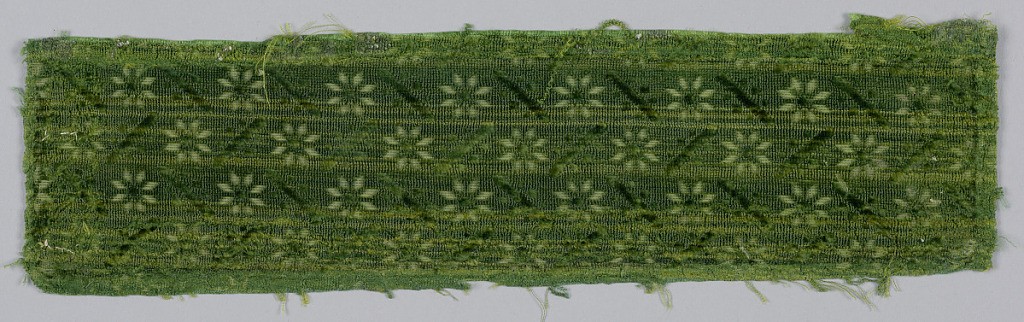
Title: Fragment
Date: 16th–17th century
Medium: silk Technique: cut and uncut supplementary warp pile (velvet) in a woven foundation
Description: Fragment of cut and uncut dark green velvet in pattern of vertical stripes and cross hatching with voided rosettes.